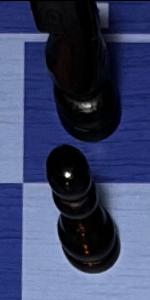
Label: Pawn_Black